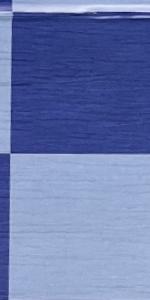
Label: Empty